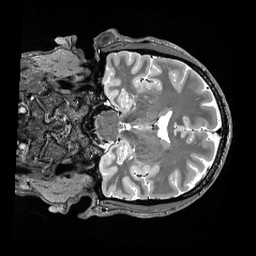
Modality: T2w
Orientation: coronal
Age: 46
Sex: male
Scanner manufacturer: siemens
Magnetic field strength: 3 T
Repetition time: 3.2 s
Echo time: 0.56 s